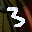
Label: 3